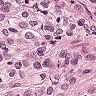
Metastatic tissue present: yes